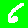
Digit: 6